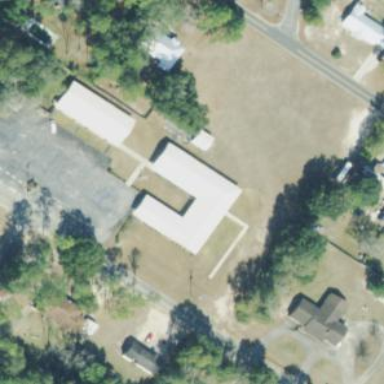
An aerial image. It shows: Building that serves as place of worship.